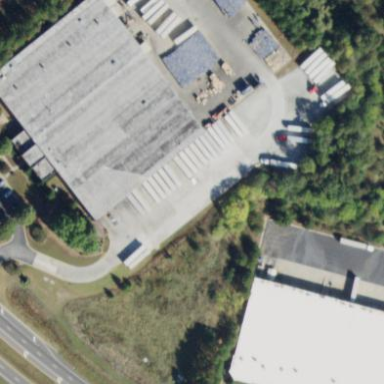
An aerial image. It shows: Industrial building.